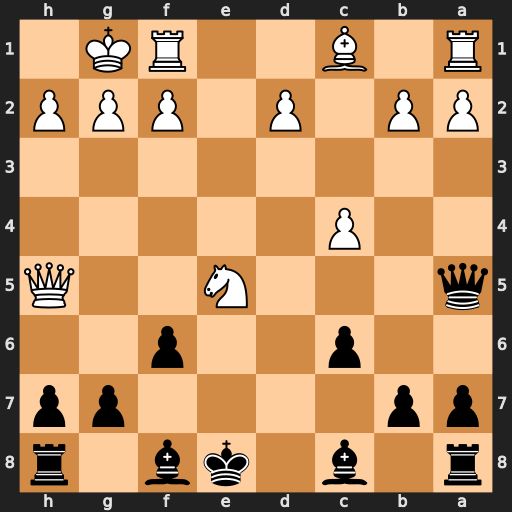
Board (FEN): r1b1kb1r/pp4pp/2p2p2/q3N2Q/2P5/8/PP1P1PPP/R1B2RK1
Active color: b
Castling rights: kq
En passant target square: -
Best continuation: g6 Re1 gxh5